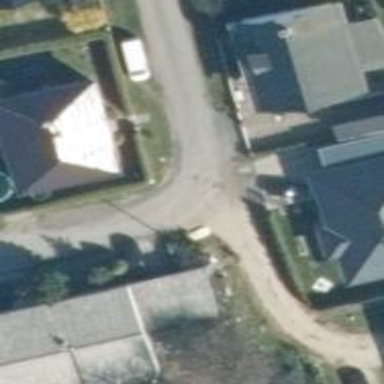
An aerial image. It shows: Residential road.